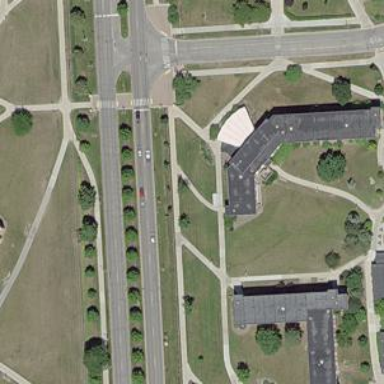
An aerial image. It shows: University building.